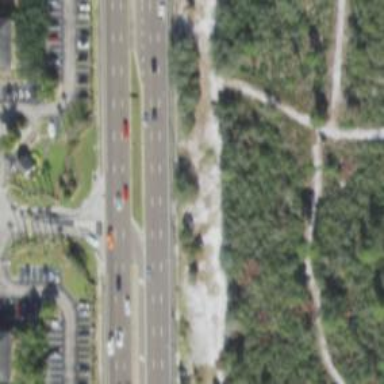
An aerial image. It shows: Primary link road with asphalt surface.